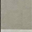
Piece: xx